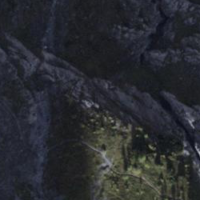
EUNIS habitat code: 48
Species observed at this site:
Dryas octopetala